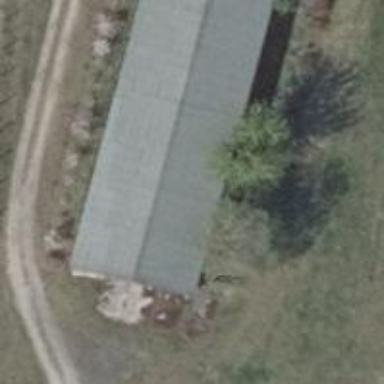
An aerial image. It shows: Rural barn.